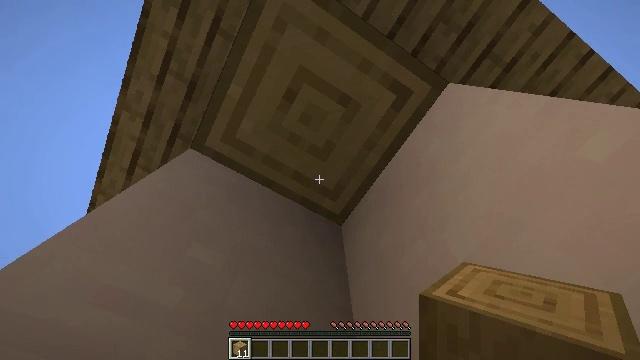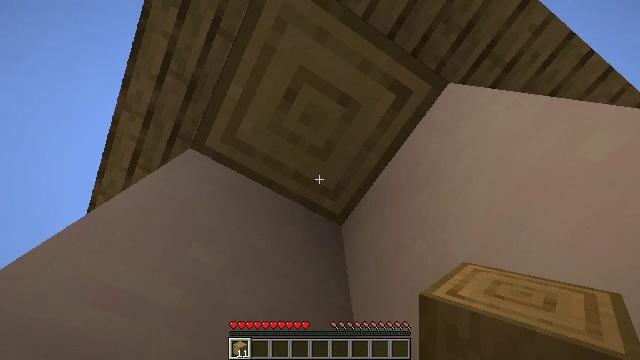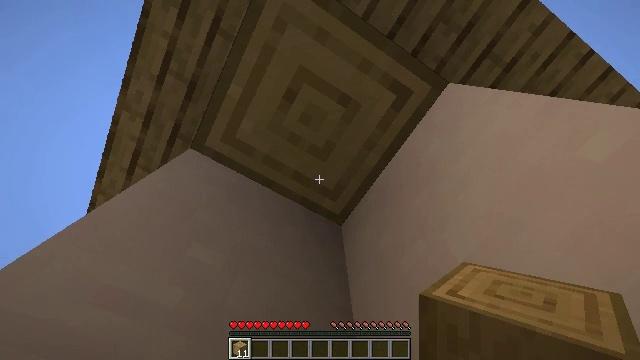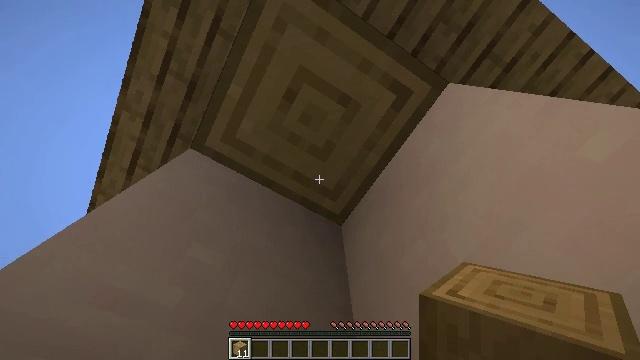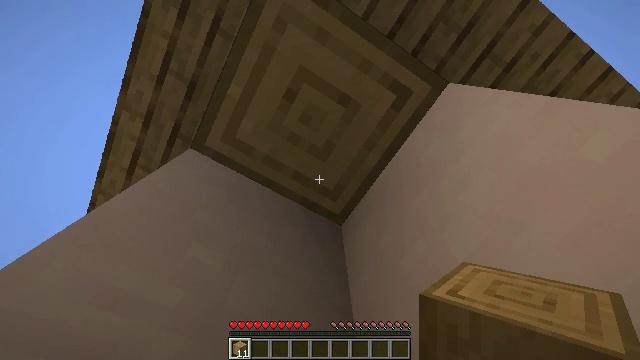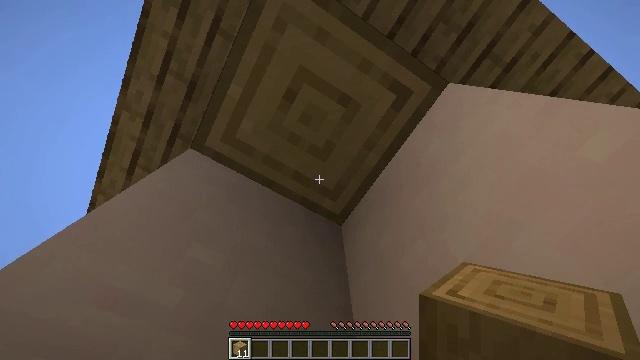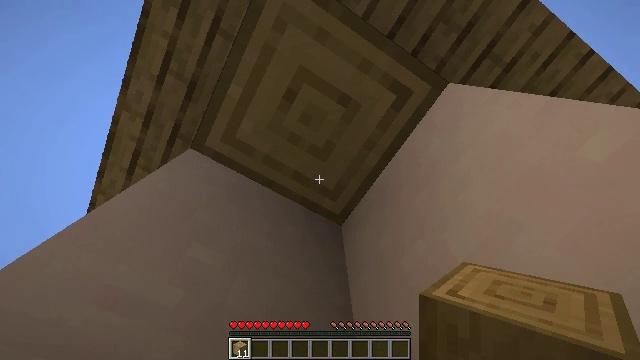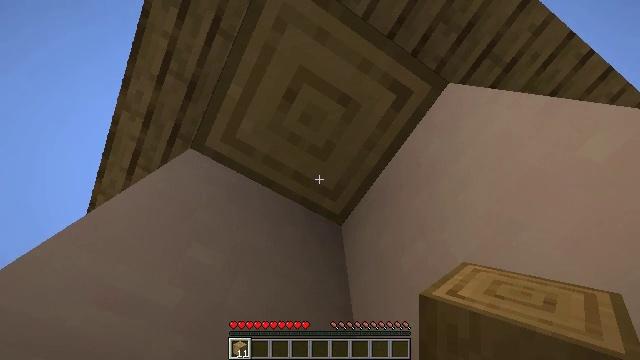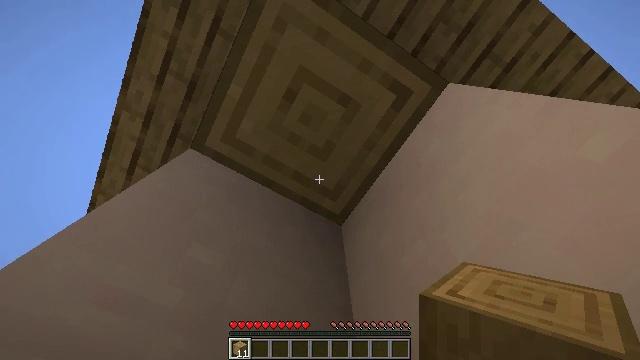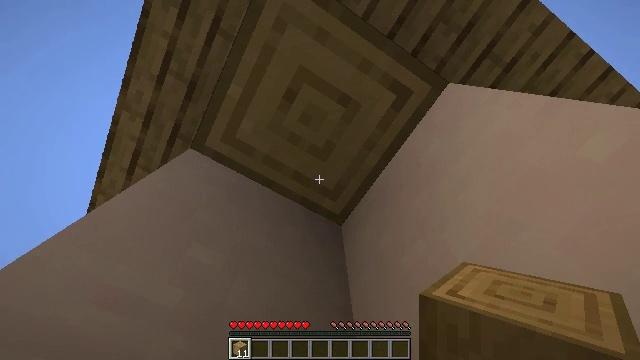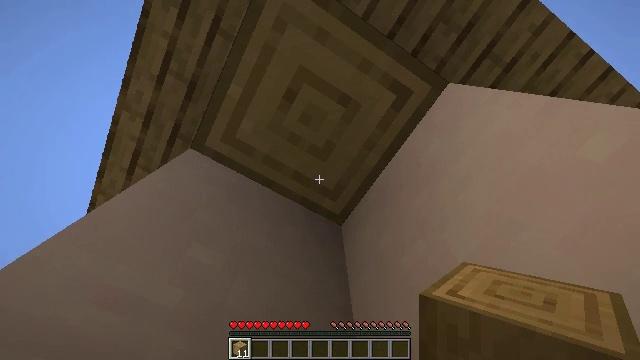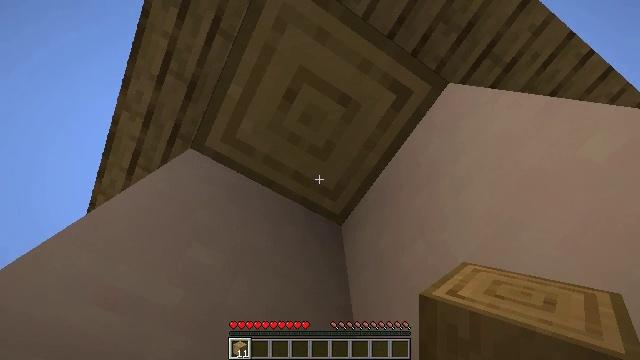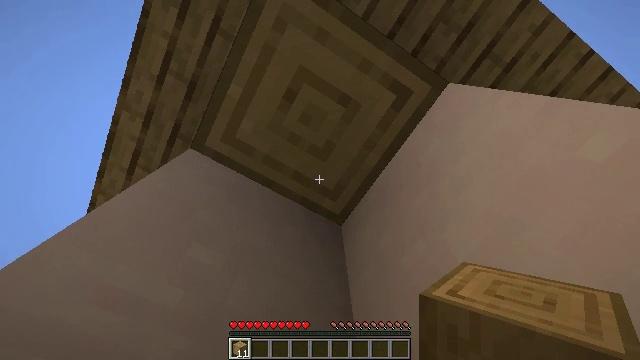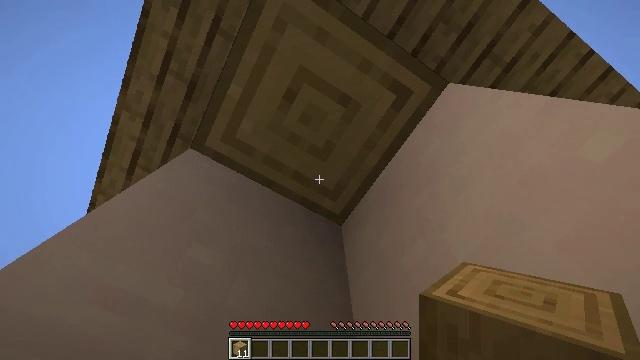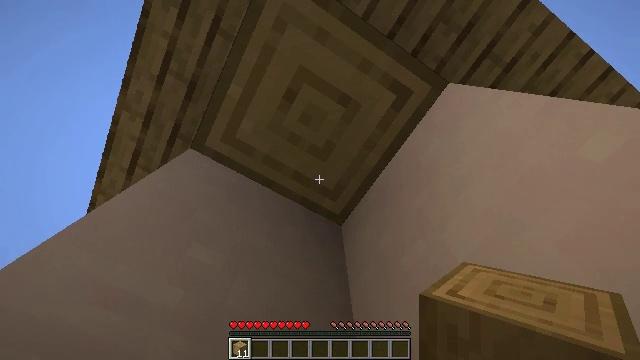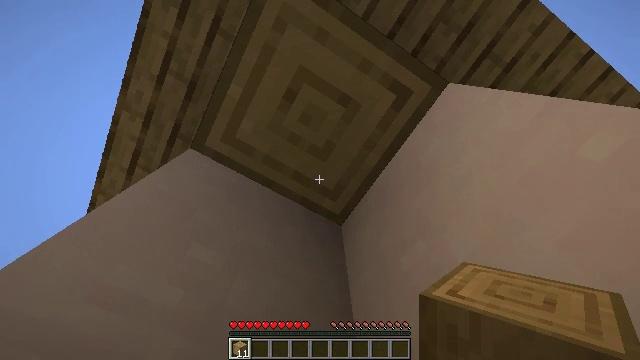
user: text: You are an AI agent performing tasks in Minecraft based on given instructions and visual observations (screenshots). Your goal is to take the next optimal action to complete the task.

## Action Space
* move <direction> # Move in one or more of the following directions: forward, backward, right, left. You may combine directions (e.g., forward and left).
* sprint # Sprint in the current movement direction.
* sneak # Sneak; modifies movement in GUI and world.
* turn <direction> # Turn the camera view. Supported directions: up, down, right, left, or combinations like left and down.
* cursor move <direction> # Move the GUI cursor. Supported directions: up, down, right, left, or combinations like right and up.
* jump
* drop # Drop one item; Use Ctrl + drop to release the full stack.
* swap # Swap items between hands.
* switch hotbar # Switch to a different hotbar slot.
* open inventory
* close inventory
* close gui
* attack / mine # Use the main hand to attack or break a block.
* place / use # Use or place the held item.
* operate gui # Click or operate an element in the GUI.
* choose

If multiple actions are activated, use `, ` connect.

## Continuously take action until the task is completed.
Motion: motion action
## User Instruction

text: Retrieve the stripped oak log.
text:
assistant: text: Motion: no_op
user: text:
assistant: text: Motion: no_op
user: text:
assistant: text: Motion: no_op
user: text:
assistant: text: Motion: no_op
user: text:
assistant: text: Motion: no_op
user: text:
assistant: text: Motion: no_op
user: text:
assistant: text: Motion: no_op
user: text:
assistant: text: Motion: no_op
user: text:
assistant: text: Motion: no_op
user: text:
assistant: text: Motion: no_op
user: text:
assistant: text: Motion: no_op
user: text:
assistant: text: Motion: no_op
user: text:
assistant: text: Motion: no_op
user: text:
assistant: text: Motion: no_op
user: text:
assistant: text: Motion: no_op
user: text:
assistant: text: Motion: no_op
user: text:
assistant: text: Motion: no_op
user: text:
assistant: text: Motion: no_op
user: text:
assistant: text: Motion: no_op
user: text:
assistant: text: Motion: no_op
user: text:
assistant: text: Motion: no_op
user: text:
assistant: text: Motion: no_op
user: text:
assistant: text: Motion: no_op
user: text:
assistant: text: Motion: no_op
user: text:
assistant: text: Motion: no_op
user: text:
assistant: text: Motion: no_op
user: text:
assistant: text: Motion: no_op
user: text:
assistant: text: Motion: no_op
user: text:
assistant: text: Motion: no_op
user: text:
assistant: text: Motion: no_op